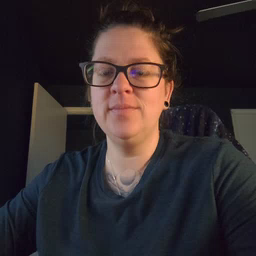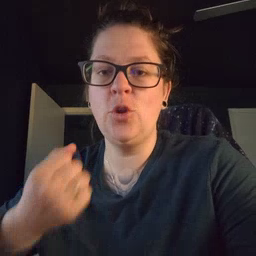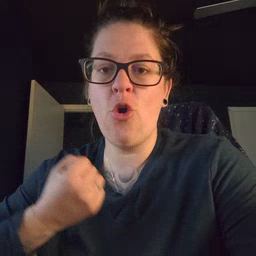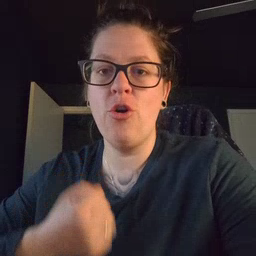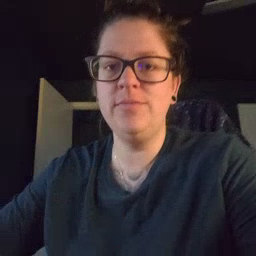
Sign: car